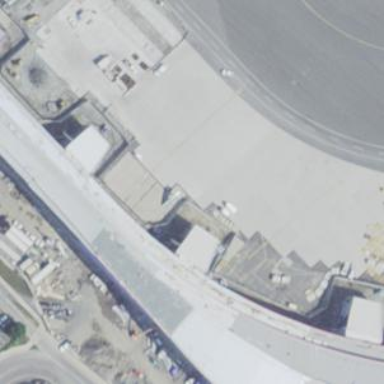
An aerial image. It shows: Airport gate.